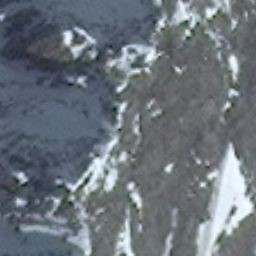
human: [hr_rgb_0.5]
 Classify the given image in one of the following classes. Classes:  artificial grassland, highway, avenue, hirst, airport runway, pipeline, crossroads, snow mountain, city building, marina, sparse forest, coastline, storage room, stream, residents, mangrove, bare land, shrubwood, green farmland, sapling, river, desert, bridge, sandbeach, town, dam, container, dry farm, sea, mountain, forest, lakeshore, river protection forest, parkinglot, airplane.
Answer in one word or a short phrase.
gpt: snow mountain